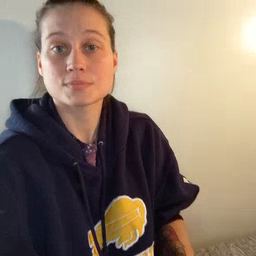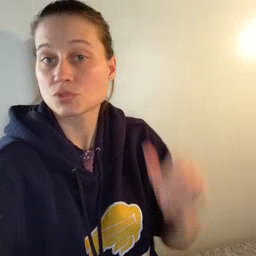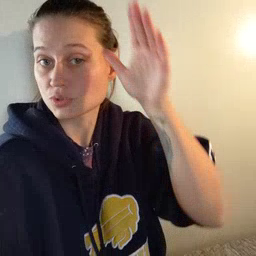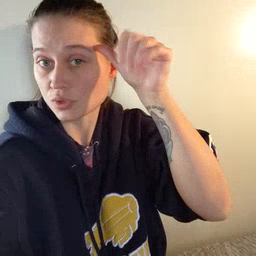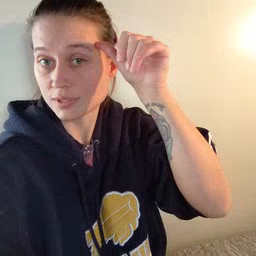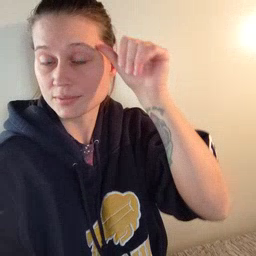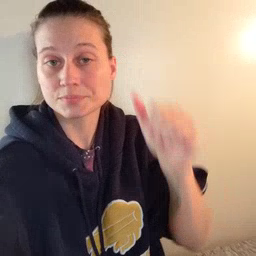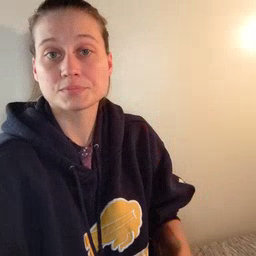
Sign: donkey